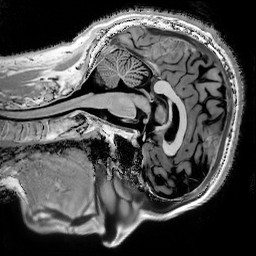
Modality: T1w
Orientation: sagittal
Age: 45
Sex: male
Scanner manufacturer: siemens
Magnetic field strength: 3 T
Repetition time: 5 s
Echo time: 0.00298 s